【题型】填空题　【知识点】立体几何　【难度】medium
如图，已知正四棱柱$ABCD-A_1B_1C_1D_1$的底面边长为2，侧棱长为$\sqrt{2}$，则四棱锥$A_1-BB_1D_1D$的表面积为\underline{\quad\quad}

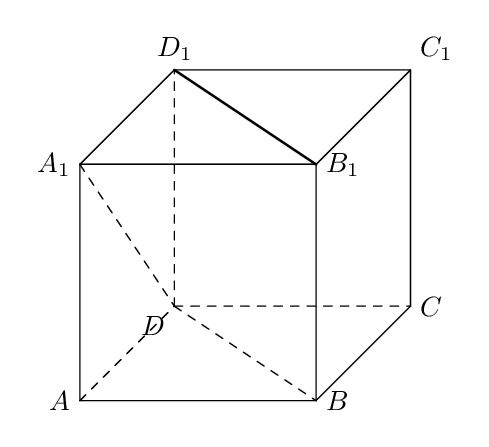
【解答】
\noindent \textbf{【答案】} $6+4\sqrt{2}$

\noindent \textbf{【分析】} 利用正四棱柱的性质求解各个面的面积，再求和计算表面积即可.

\noindent \textbf{【详解】} 因为正四棱柱$ABCD-A_1B_1C_1D_1$的底面边长为2，侧棱长为$\sqrt{2}$，

\noindent 而$BB_1\perp$面$ABCD$，所以$BB_1\perp BD$，

\noindent 由题意得四边形$ABCD,A_1B_1C_1D_1$是正方形，

\noindent 所以由勾股定理得$BD=B_1D_1=2\sqrt{2}$，而$BB_1=DD_1$，

\noindent 所以四边形$BB_1D_1D$是平行四边形，又$BB_1\perp BD$，

\noindent 所以四边形$BB_1D_1D$是矩形，其面积为$\sqrt{2}\times 2\sqrt{2}=4$，

\noindent 而$S_{\triangle A_1B_1D_1}=\dfrac{1}{2}\times 2\times 2=2$，$S_{\triangle A_1B_1B}=\dfrac{1}{2}\times 2\times \sqrt{2}=\sqrt{2}$，

\noindent $S_{\triangle A_1D_1D}=\dfrac{1}{2}\times 2\times \sqrt{2}=\sqrt{2}$，由勾股定理得$A_1B=A_1D=\sqrt{6}$

\noindent 如图，在$\triangle A_1BD$中，找$BD$中点$G$，则$A_1G\perp BD$，

\noindent 所以$BG=\sqrt{2}$，由勾股定理得$A_1G=2$，

\noindent 所以$S_{\triangle A_1BD}=\dfrac{1}{2}\times 2\times 2\sqrt{2}=2\sqrt{2}$，

\noindent 综上四棱锥$A_1-BB_1D_1D$的表面积为$6+4\sqrt{2}$.

\noindent 故答案为：$6+4\sqrt{2}$
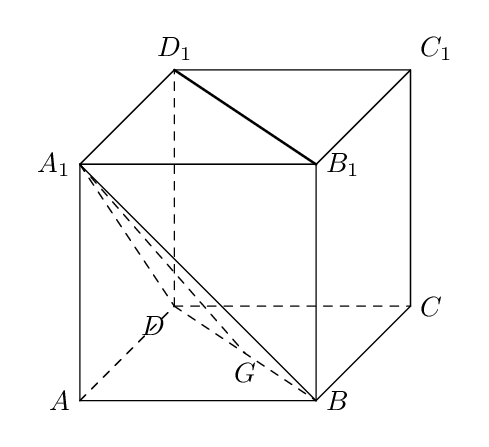